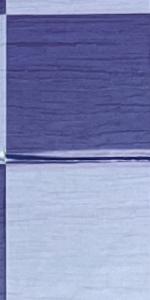
Label: Empty